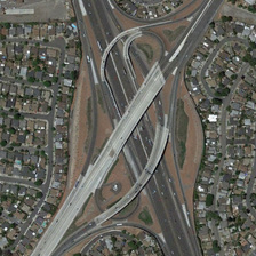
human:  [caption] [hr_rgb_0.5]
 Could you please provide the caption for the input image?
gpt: Light white roads intersect with grey roads lined by residential areas

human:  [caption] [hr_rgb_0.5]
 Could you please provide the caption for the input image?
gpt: Light white roads intersect with grey roads lined by residential areas

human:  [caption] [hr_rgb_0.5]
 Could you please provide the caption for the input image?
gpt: Light white roads intersect with grey roads lined by residential areas

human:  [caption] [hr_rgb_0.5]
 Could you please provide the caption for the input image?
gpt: Light white roads intersect with grey roads lined by residential areas

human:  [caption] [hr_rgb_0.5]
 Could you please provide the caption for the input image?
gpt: Light white roads intersect with grey roads lined by residential areas